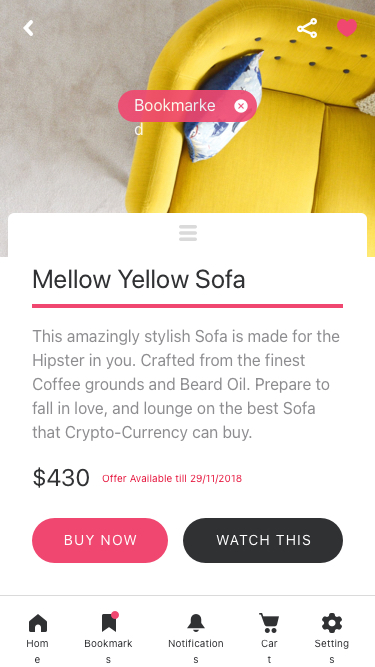
Text in this UI design:
Settings
Cart
Notifications
Bookmarks
Home
Offer Available till 29/11/2018
$430
This amazingly stylish Sofa is made for the Hipster in you. Crafted from the finest Coffee grounds and Beard Oil. Prepare to fall in love, and lounge on the best Sofa that Crypto-Currency can buy.
Mellow Yellow Sofa